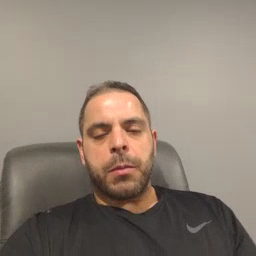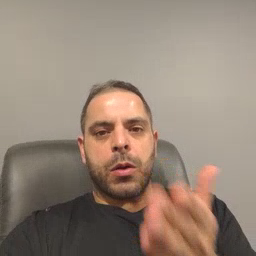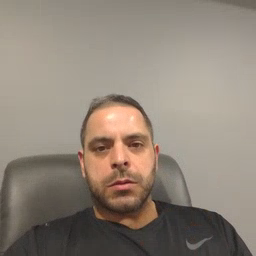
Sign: boat